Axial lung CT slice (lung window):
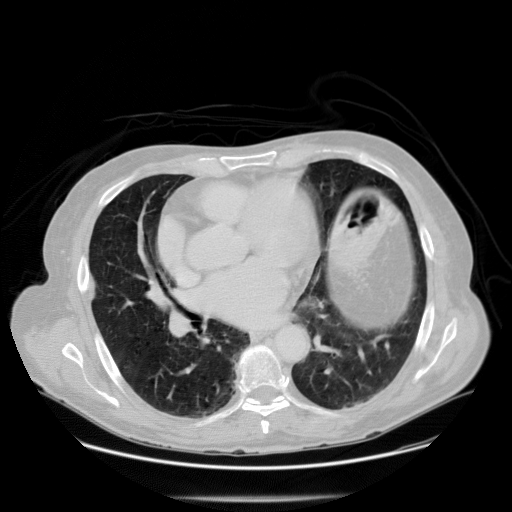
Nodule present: no